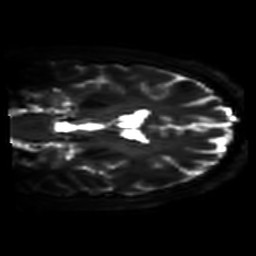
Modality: DWI
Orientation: coronal
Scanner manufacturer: philips
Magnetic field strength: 7 T
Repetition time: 9.612 s
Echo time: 0.073 s